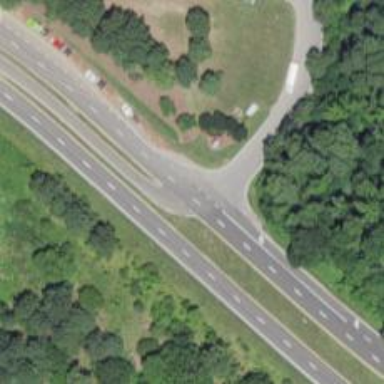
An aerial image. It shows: Secondary road with asphalt surface. This road is designated as expressway.